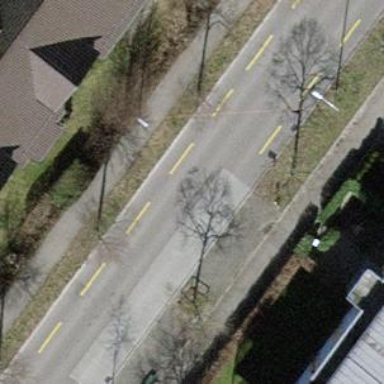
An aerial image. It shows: Bus stop equipped with public transport stop position.